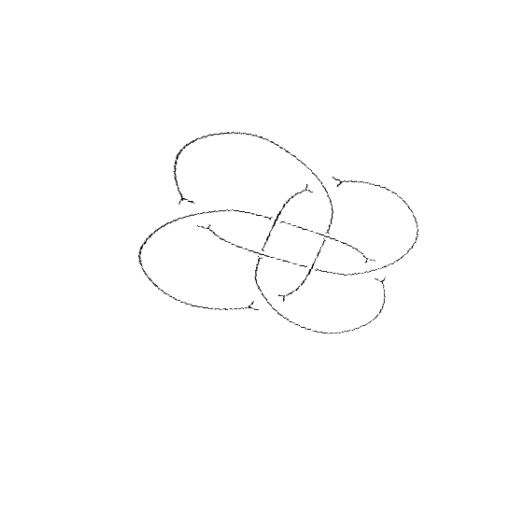
Crossing number: 8